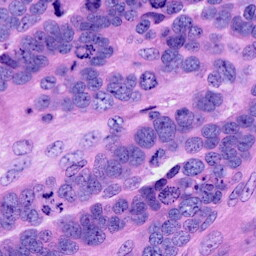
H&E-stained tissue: Ovarian